Question: I have a code to plot multiple variables and factor in ggplot.
I wanted to change the lines type from siple line to something like dash or dot to better presentation of variables.
Moreover, now they are presented by different colors.
Code:
'''
df <- data.frame(z25$avg,z28$avg,z29$avg,z31$avg,z32$avg,sdtt$dt,znode25$outside)
names(df) <- c("Node 25","Node 28","Node 29","Node 31","Node 32","Time_Date", "Results")
df.m <- melt(df, names(df)[6:7], names(df)[1:5])
df.m$Results <- factor(df.m$Results)
df.m$Time_Date <- strptime(as.character(df.m$Time_Date), format = "%Y-%m-%d %H:%M:%S")
p <- ggplot(df.m, aes(x = Time_Date, y = value, group = variable, color = variable))
p <- p + geom_point(aes(shape = Results), cex=3)
p <- p + scale_shape_manual(values=c(15,2))
p <- p + geom_line()
p <- p + theme(axis.text.x = element_text(angle = 90, hjust = 1))
p <- p + scale_color_manual(values=c("#000099","red","green",'blue',"yellow"))
p <- p + ylim(-1,8)
p <- p + xlab('Date and Time')
p <- p + ylab('Temprature')
p <- p + ggtitle("Spatial Outliers of Node 25 ") + theme(plot.title = element_text(lineheight=3, face="bold", color="black"))
p
'''
Plot:

Sample data df.m:
'''
Time_Date Results variable value
1 2007-09-30 01:00:00 1 Node 25 -0.35333333
2 2007-09-30 02:00:00 1 Node 25 -0.42333333
3 2007-09-30 03:00:00 1 Node 25 -0.73333333
4 2007-09-30 04:00:00 1 Node 25 -0.65000000
5 2007-09-30 05:00:00 1 Node 25 -0.40000000
6 2007-09-30 06:00:00 1 Node 25 -0.<PHONE>
'''
sample data df:
'''
Node 25 Node 28 Node 29 Node 31 Node 32 Time_Date Results
1 -0.35333333 -0.21000000 <PHONE> -<PHONE> -0.<PHONE>-30 01:00:00 1
2 -0.42333333 -0.37500000 <PHONE> -<PHONE> -0.25000000 2007-09-30 02:00:00 1
3 -0.73333333 -0.62166667 <PHONE> -<PHONE> -0.56500000 2007-09-30 03:00:00 1
4 -0.65000000 -0.58833333 <PHONE> -<PHONE> -0.45166667 2007-09-30 04:00:00 1
5 -0.40000000 -0.34333333 <PHONE> -<PHONE> -0.21333333 2007-09-30 05:00:00 1
6 -0.<PHONE> -0.<PHONE> <PHONE> -<PHONE> 0.<PHONE>-30 06:00:00 1
'''
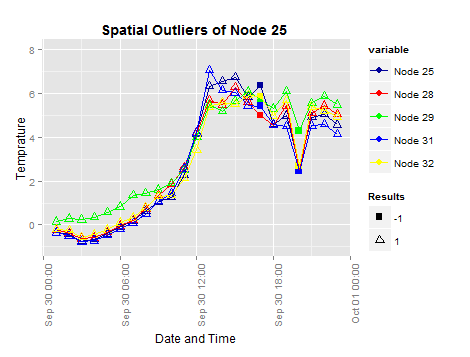
Answer: Thanks from user1317221_G :
'''
znode25 = data.frame(second_data_results_node25[2:24,])
df <- data.frame(z25$avg,z28$avg,z29$avg,z31$avg,z32$avg,sdtt$dt,znode25$outside)
names(df) <- c("Node 25","Node 28","Node 29","Node 31","Node 32","Time_Date", "Results")
df.m <- melt(df, names(df)[6:7], names(df)[1:5])
df.m$Results <- factor(df.m$Results)
df.m$Time_Date <- strptime(as.character(df.m$Time_Date), format = "%Y-%m-%d %H:%M:%S")
p <- ggplot(df.m, aes(x = Time_Date, y = value, group = variable, color = variable, linetype=variable))
p <- p + geom_point(aes(shape = Results), cex=4)
p <- p + scale_shape_manual(values=c(22,20))
p <- p + geom_line()
p <- p + theme(axis.text.x = element_text(angle = 90, hjust = 1))
p <- p + scale_color_manual(values=c("#000099","red","darkgray",'blue',"darkred"))
p <- p + ylim(-1,8)
p <- p + xlab('Date and Time')
p <- p + ylab('Temprature')
p <- p + ggtitle("Spatial Outliers of Node 25 ") + theme(plot.title = element_text(lineheight=3, face="bold", color="black"))
p
'''